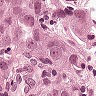
Metastatic tissue present: yes